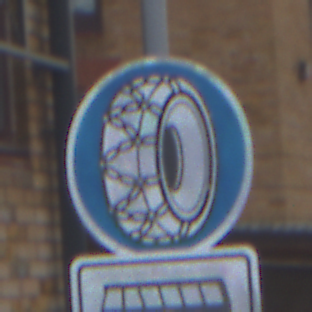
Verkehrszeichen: SchneekettenVorgeschrieben
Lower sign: HinweisDurchSinnbild13
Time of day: MorningAfternoon
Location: Outdoor (Urban)
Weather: Overcast
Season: NotSpecified
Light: Natural